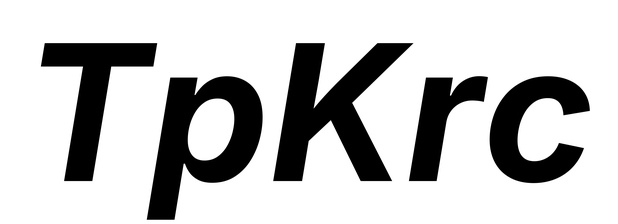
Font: Inter-Italic_Bold_Italic